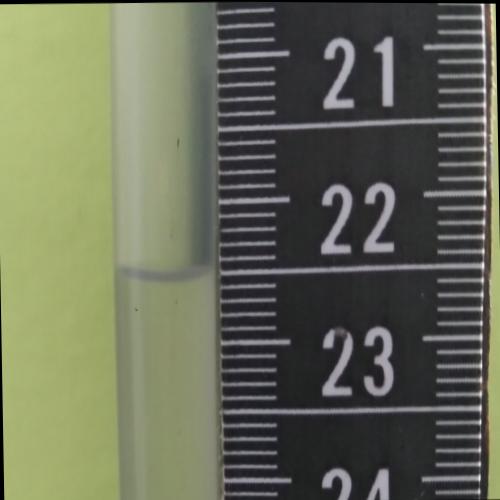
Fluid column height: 22.5 cm